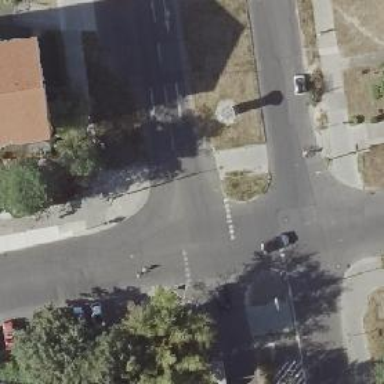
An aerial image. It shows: Sidewalk along the footway.